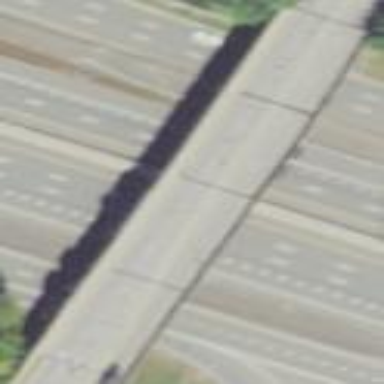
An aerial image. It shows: Man-made bridge.